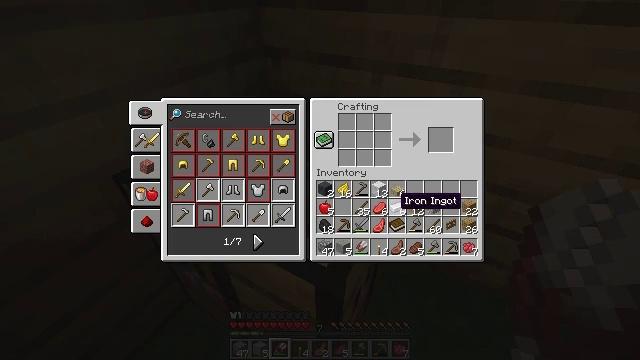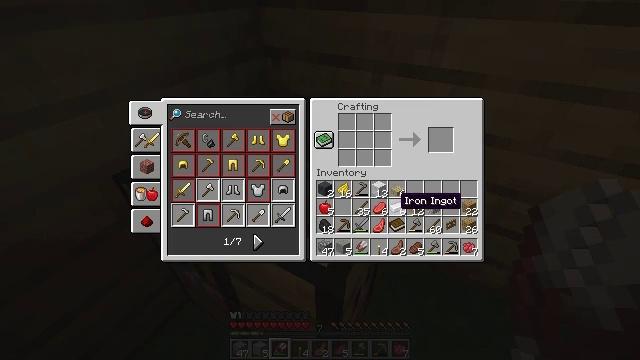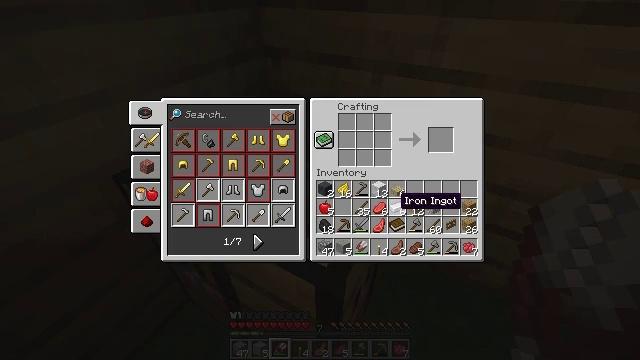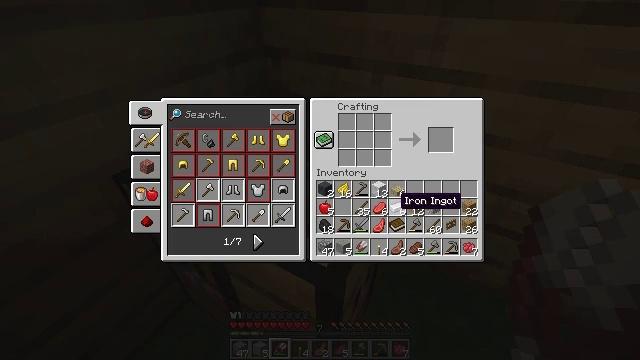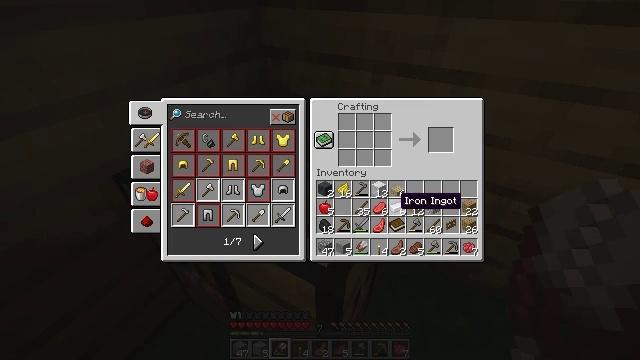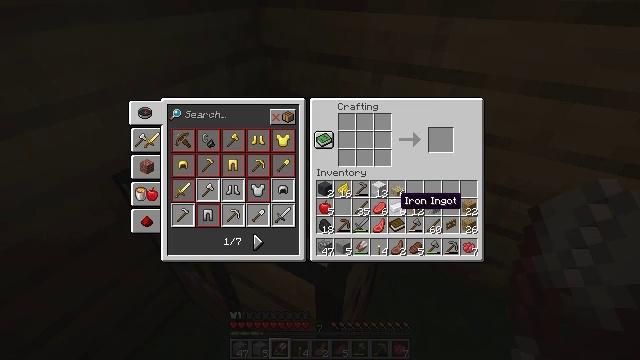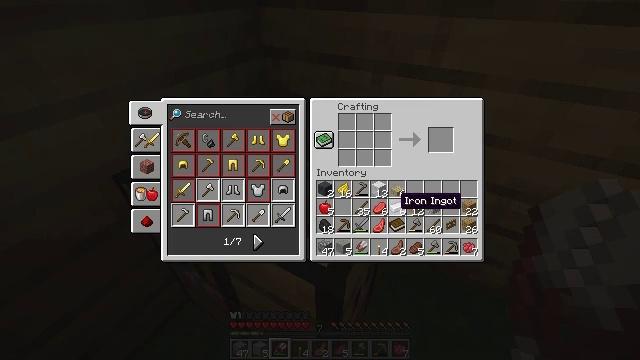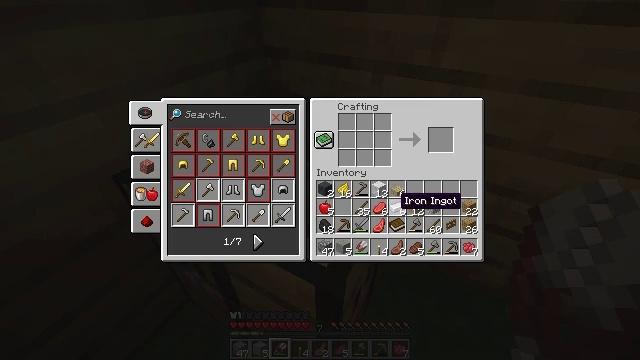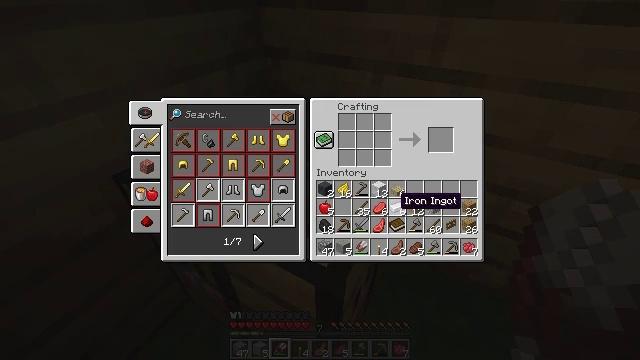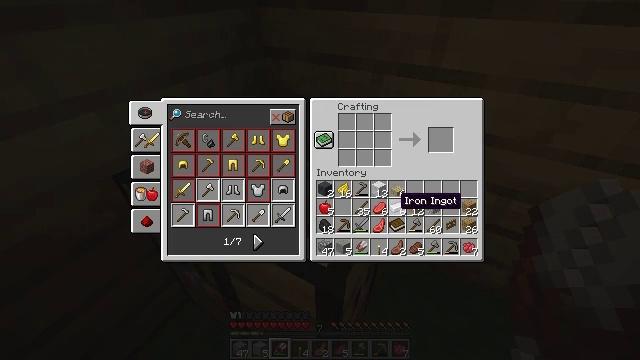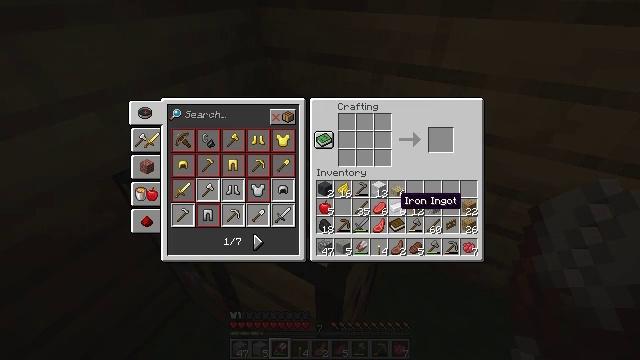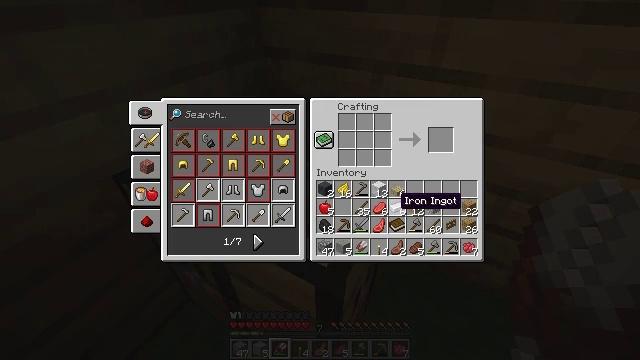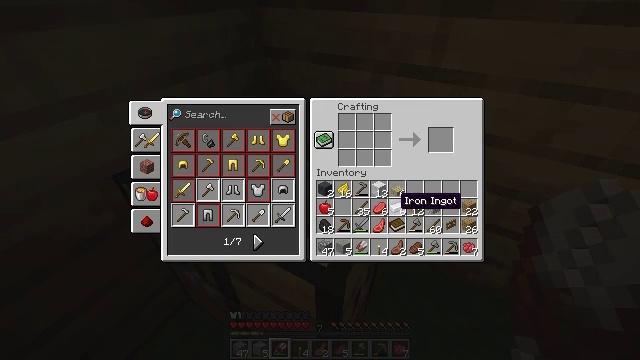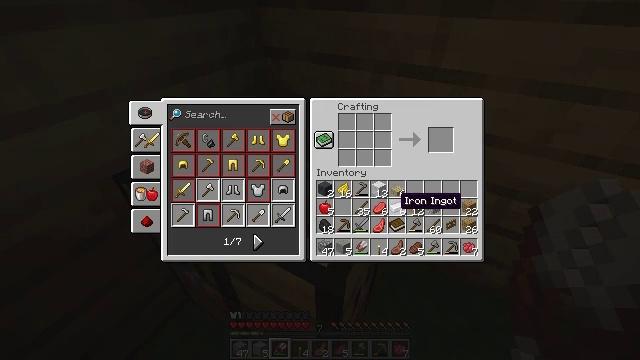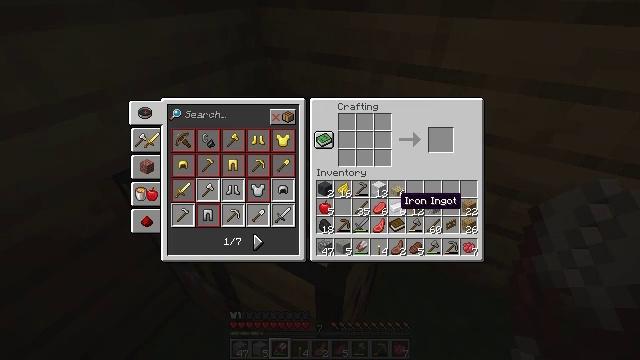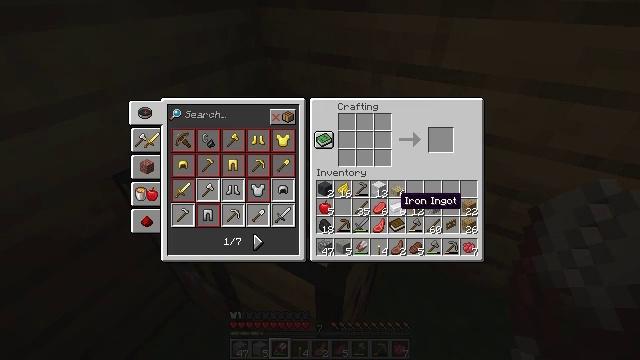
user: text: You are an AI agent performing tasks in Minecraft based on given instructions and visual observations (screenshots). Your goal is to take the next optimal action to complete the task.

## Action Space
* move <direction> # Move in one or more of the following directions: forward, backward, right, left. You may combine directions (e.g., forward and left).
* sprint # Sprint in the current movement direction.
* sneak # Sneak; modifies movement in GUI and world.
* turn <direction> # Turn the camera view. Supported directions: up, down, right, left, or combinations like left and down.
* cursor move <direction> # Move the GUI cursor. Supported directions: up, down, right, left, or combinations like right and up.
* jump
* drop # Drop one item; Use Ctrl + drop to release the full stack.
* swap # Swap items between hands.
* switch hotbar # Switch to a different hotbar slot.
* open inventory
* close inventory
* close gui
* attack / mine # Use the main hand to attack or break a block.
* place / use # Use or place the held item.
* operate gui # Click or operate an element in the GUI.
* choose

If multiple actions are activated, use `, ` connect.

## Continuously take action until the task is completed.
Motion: motion action
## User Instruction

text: Use the crafting grid to craft an iron door.
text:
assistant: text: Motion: no_op
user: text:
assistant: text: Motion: no_op
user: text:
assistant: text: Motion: no_op
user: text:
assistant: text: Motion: no_op
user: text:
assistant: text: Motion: no_op
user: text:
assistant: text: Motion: no_op
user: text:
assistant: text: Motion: no_op
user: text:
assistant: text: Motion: no_op
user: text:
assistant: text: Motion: no_op
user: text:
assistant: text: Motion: no_op
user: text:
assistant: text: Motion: no_op
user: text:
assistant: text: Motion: no_op
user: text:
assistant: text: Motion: no_op
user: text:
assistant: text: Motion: no_op
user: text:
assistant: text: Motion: no_op
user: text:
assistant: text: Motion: no_op
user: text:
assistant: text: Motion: no_op
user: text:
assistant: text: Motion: no_op
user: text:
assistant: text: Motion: no_op
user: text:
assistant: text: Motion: no_op
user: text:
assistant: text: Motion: no_op
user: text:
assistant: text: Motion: no_op
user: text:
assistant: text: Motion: no_op
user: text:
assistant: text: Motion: no_op
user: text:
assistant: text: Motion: no_op
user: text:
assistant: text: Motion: no_op
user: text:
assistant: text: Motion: no_op
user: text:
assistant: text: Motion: no_op
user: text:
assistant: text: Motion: no_op
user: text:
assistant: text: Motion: no_op